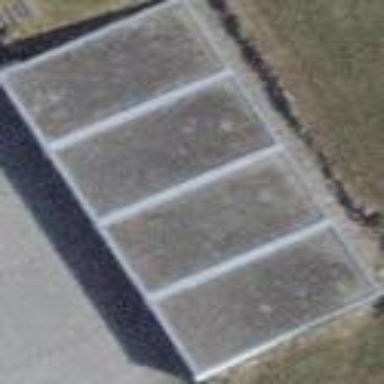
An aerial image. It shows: Group of garages.